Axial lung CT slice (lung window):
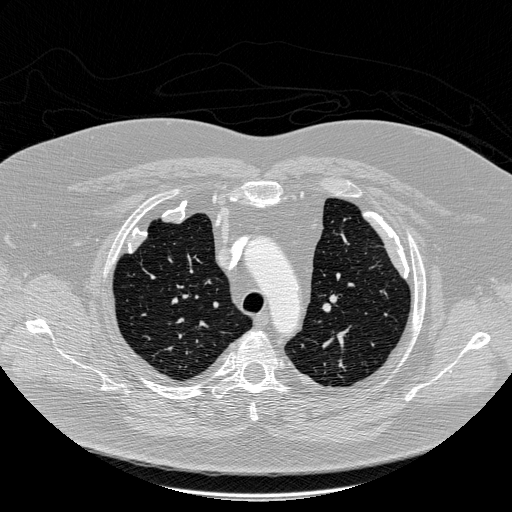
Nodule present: no